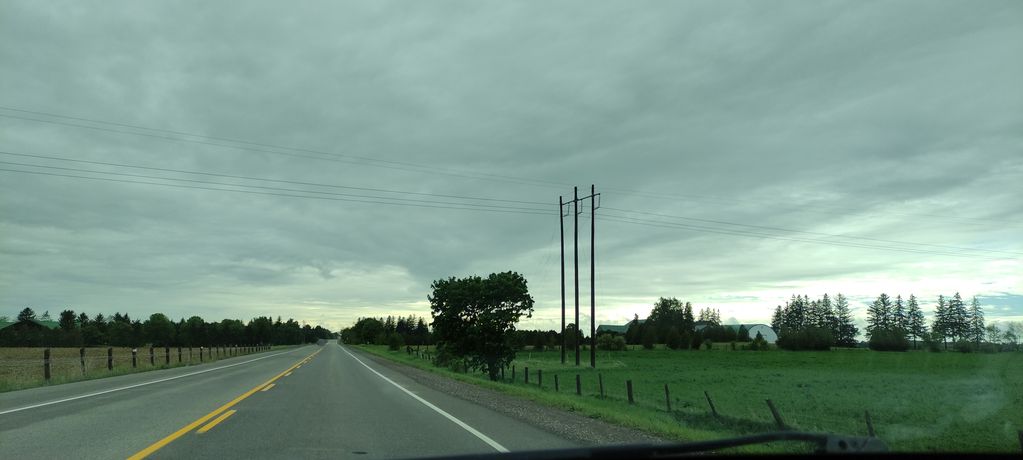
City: kitchener-waterloo